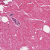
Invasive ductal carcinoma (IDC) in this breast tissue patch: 0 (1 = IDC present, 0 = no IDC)